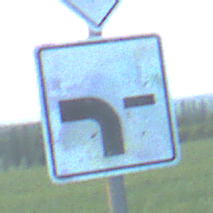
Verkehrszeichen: VerlaufVorfahrtsstrasse6
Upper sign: Vorfahrtsstrasse
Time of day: SunriseSunset
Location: Outdoor (Nature)
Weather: PartlyCloudy
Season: NotSpecified
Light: Natural